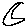
Label: moon